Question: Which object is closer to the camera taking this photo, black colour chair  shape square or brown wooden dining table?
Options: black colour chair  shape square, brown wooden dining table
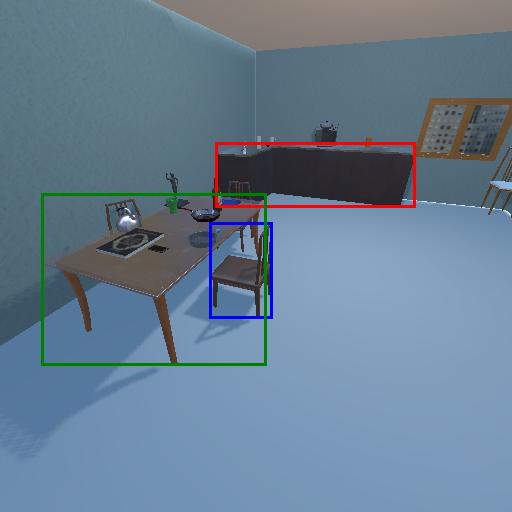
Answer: black colour chair  shape square